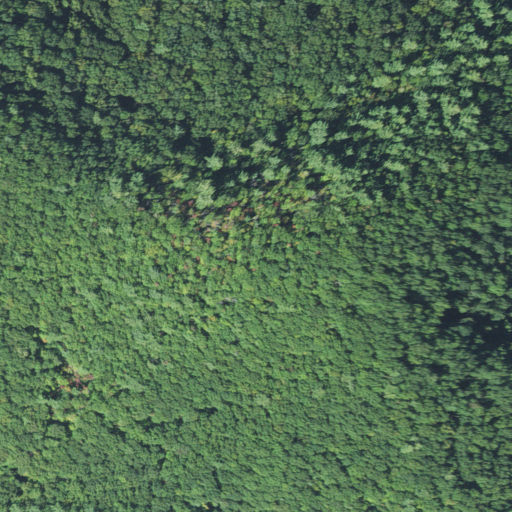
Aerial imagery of mountain in North Carolina named Lone Knob containing deciduous forest, mixed forest, and evergreen forest